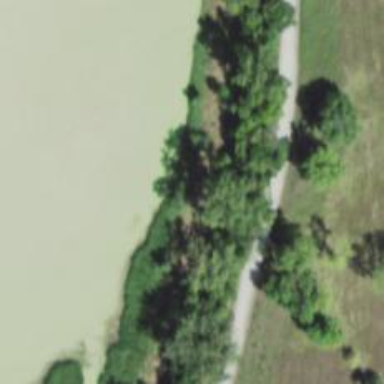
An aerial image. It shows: Bird hide located in leisure land area.